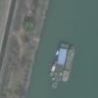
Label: civil